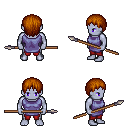
a pixel art fantasy rpg character, male body template, dark elf, purple skin, chain tabard jacket, red pants, brunette plain hairstyle, spear, four views (front, back, left, right), 2x2 character sprite sheet, small pixel art, hard edges, no anti-aliasing